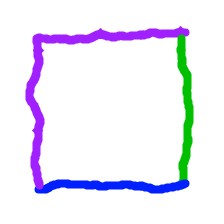
Shape: square